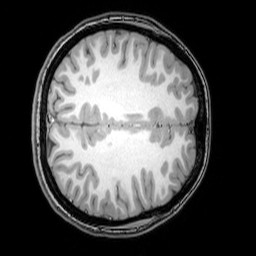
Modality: T1w
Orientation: axial
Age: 20
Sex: female
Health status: healthy
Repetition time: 0.081 s
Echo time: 0.037 s